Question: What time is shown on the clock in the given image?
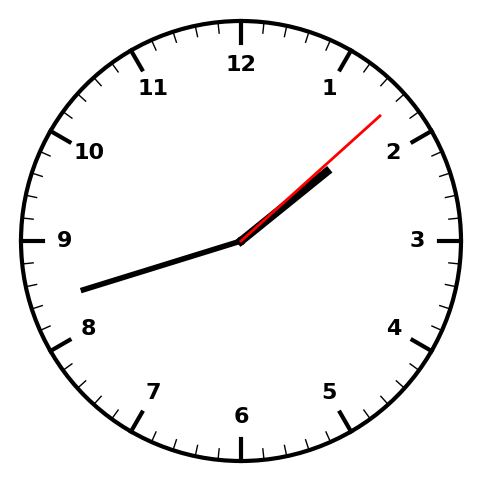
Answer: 01:42:08